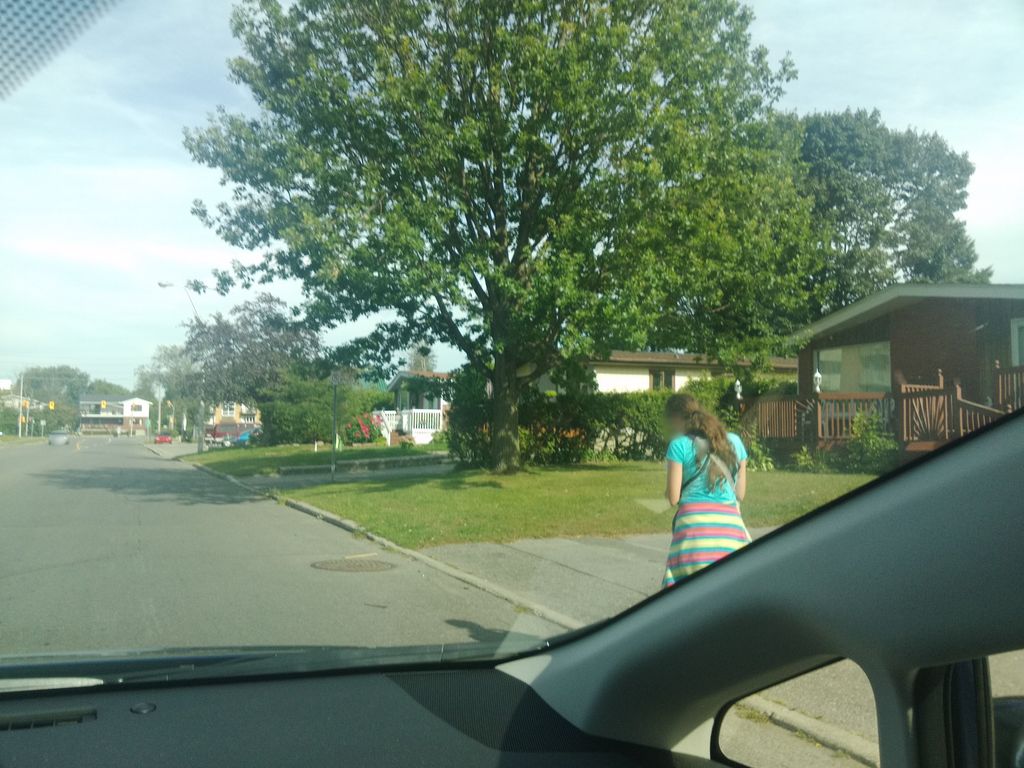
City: ottawa-gatineau